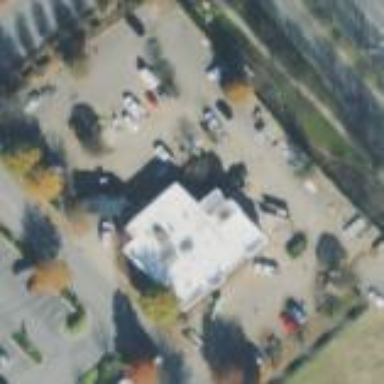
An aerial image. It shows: Parking area.